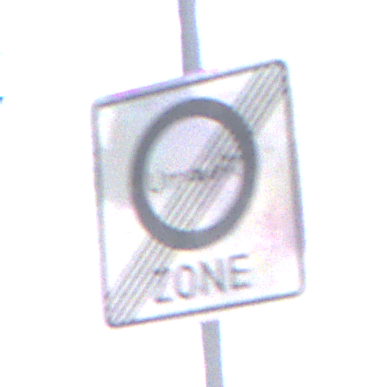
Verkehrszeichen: EndeUmweltzone
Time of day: Midday
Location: Outdoor (Nature)
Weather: PartlyCloudy
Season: NotSpecified
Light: Natural